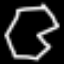
Label: octagon